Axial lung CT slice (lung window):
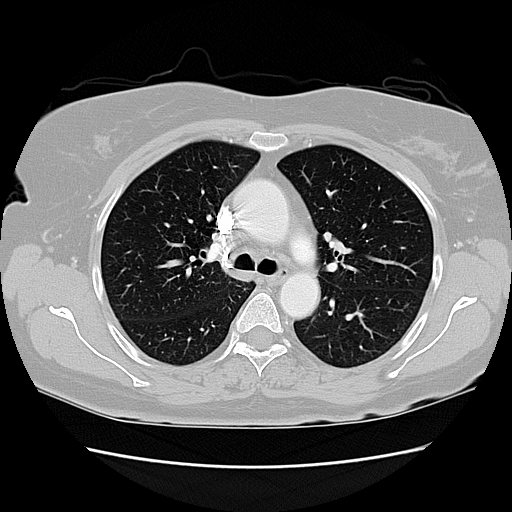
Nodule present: no